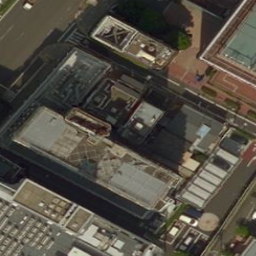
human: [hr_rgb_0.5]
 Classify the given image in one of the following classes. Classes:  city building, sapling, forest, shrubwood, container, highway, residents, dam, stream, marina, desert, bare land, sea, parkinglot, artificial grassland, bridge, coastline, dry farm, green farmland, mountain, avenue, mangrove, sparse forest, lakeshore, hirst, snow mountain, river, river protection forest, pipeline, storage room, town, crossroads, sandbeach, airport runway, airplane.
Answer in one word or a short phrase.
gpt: city building